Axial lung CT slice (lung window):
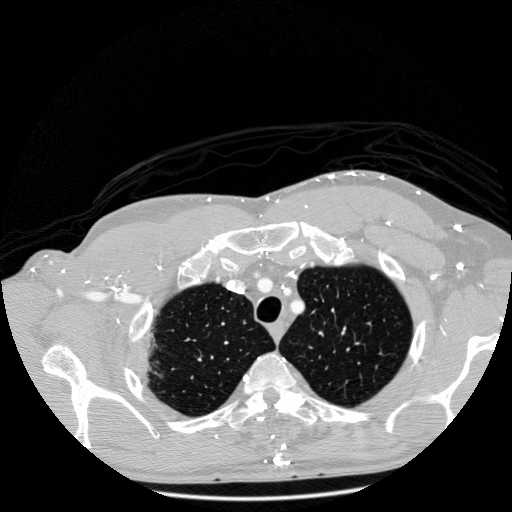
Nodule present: no